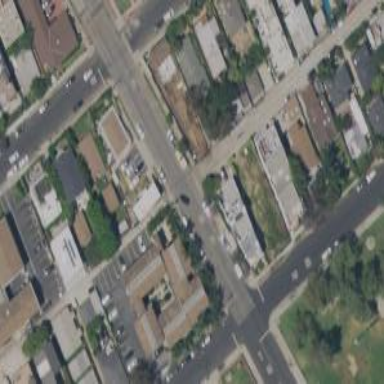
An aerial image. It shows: Residential alley used as service road.